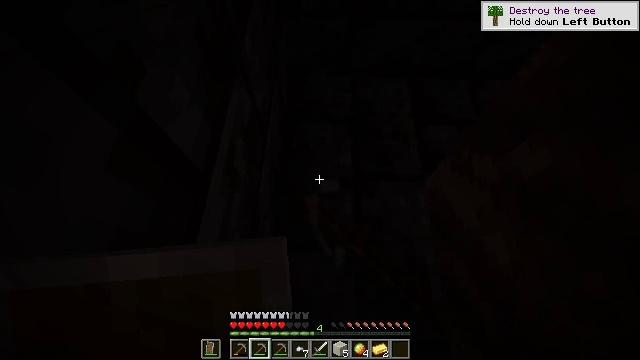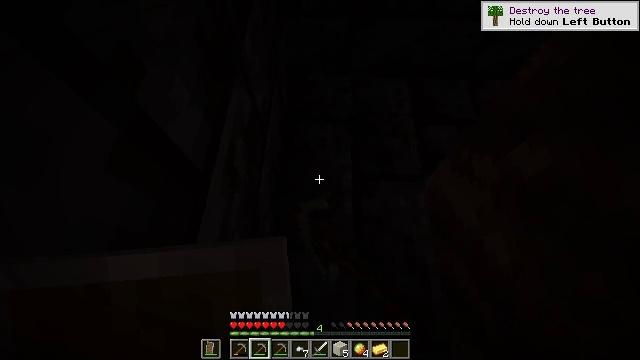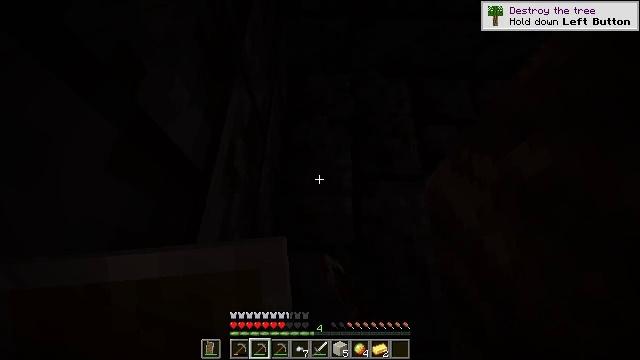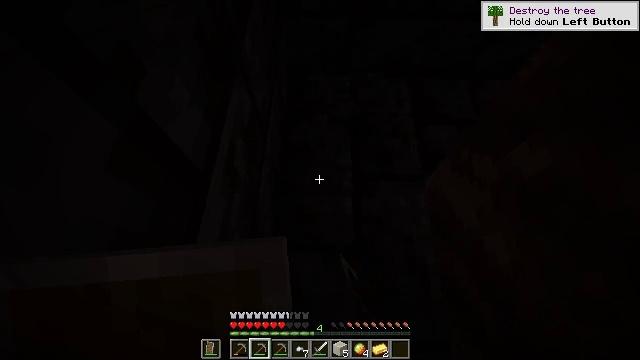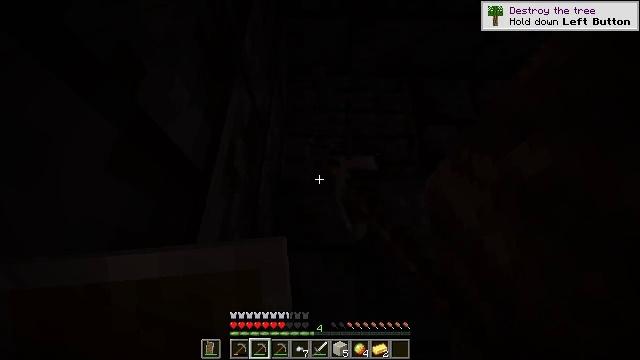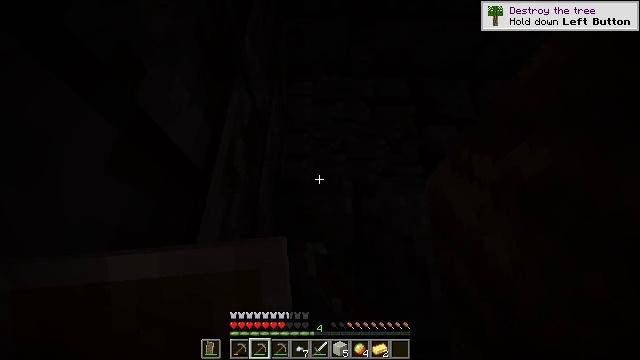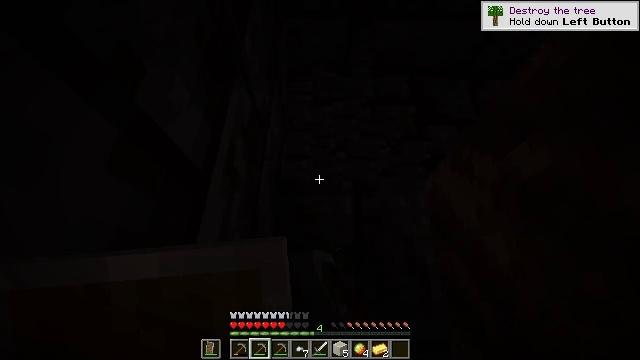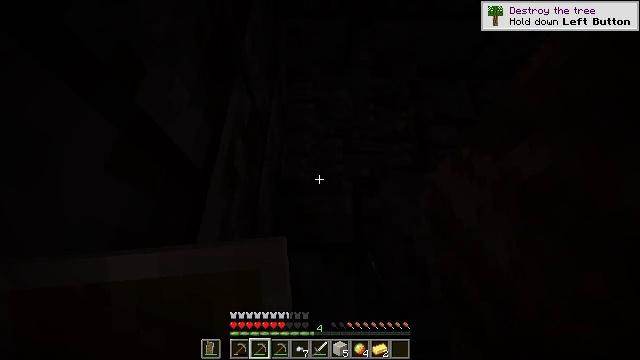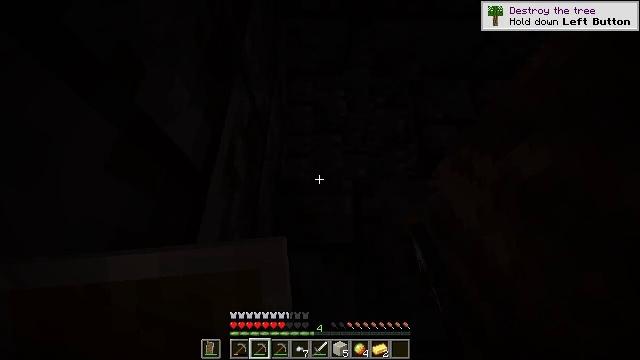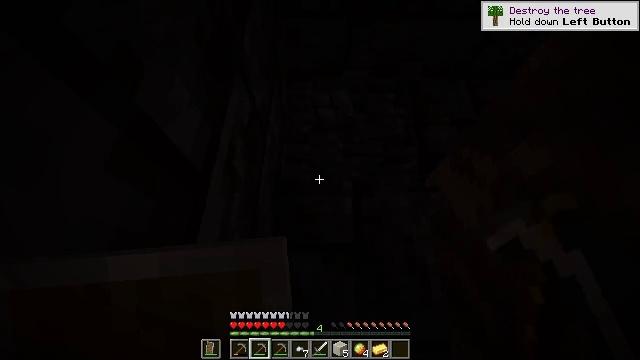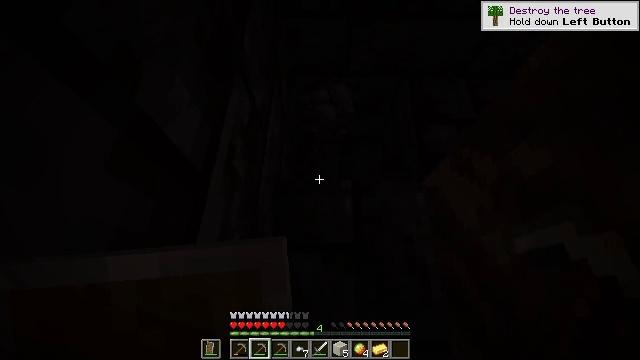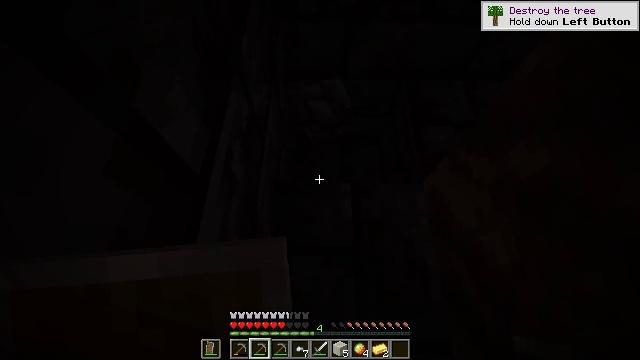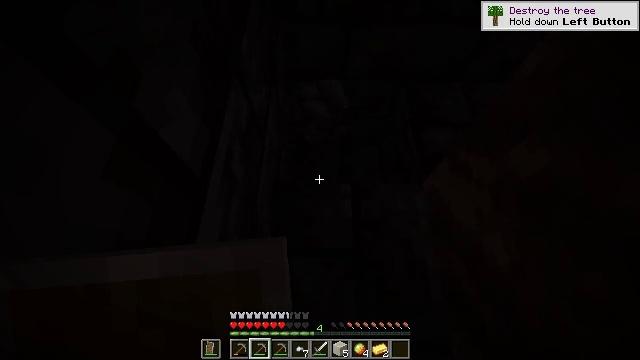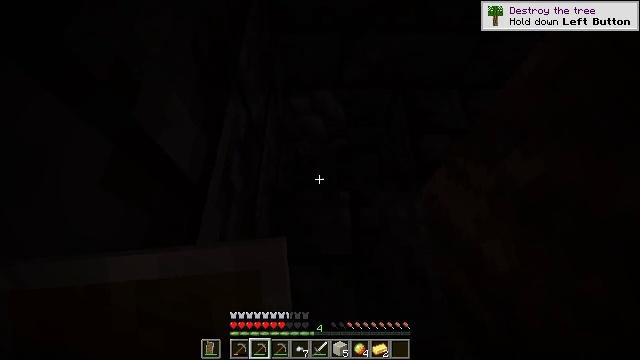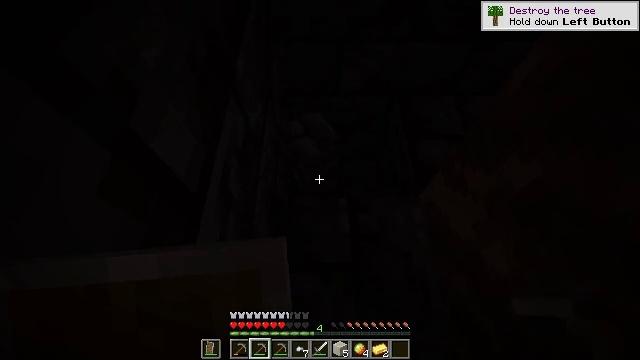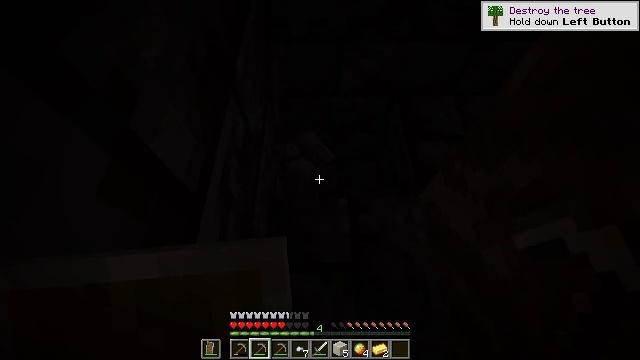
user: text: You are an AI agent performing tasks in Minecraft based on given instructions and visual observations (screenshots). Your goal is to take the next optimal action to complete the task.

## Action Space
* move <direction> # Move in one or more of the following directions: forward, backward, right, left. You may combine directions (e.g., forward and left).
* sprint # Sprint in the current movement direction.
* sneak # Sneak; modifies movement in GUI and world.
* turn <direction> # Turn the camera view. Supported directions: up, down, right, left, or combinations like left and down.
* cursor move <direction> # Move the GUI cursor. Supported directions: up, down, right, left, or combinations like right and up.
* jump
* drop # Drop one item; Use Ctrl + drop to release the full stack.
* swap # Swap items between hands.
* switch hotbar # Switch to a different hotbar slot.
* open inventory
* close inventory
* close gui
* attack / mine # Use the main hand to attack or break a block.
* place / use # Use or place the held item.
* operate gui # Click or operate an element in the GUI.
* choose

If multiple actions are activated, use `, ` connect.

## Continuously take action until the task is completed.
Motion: motion action
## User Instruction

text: Retrieve polished blackstone bricks from a structure.
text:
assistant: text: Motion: attack / mine
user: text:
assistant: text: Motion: attack / mine
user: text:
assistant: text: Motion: attack / mine
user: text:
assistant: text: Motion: attack / mine
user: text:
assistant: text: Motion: attack / mine
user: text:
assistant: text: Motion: attack / mine
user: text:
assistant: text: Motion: no_op
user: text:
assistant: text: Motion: no_op
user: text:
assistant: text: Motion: no_op
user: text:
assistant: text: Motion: no_op
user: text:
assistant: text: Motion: no_op
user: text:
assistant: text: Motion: no_op
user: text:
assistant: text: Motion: turn up
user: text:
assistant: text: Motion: turn up
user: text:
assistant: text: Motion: no_op
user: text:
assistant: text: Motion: no_op
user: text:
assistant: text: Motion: no_op
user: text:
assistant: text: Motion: move forward
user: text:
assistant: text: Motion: move forward
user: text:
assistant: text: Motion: move forward, turn right and down
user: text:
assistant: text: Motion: move forward
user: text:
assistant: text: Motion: move forward
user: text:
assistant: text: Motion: move forward, turn right and down
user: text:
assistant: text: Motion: move forward
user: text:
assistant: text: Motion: no_op
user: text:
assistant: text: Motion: turn right
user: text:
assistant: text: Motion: turn right and down
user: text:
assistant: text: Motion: turn right
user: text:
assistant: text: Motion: turn right
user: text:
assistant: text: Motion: turn right